Field crop: tomato
Growth stage: 1
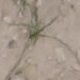
Species: cyperus